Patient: sex F, age 46
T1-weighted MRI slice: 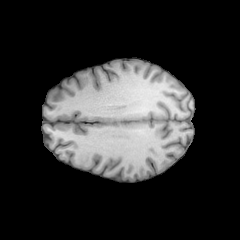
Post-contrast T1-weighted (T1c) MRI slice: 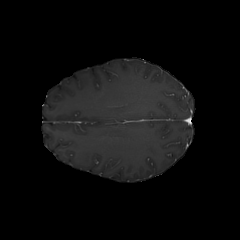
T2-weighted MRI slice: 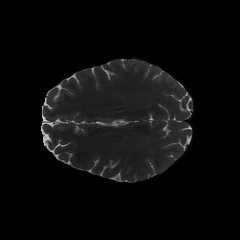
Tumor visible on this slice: no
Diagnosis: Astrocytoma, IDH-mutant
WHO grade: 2